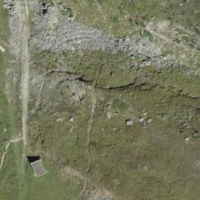
EUNIS habitat code: 26
Species observed at this site:
Podisma pedestris